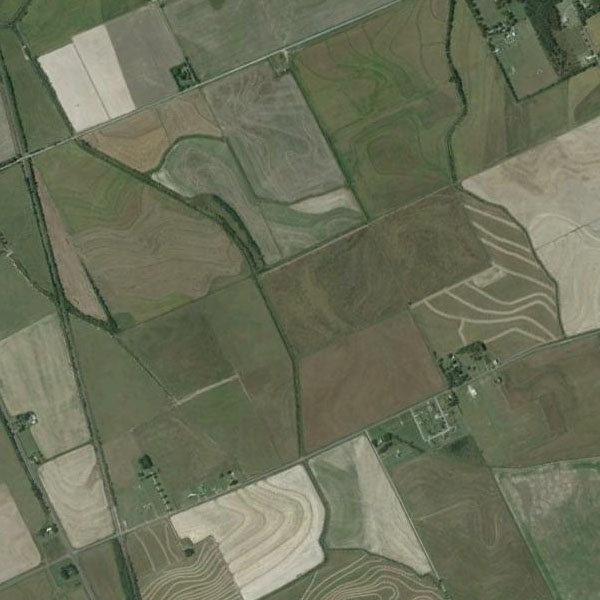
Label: Farmland